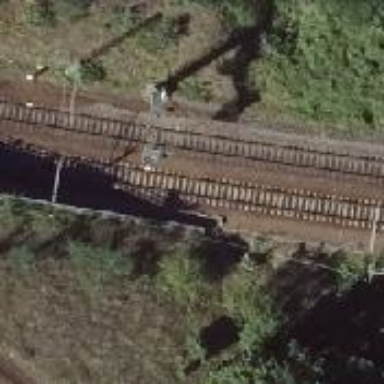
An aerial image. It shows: Railway signal.